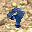
Label: 9